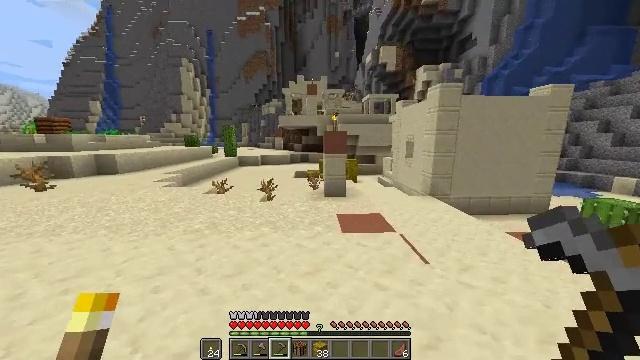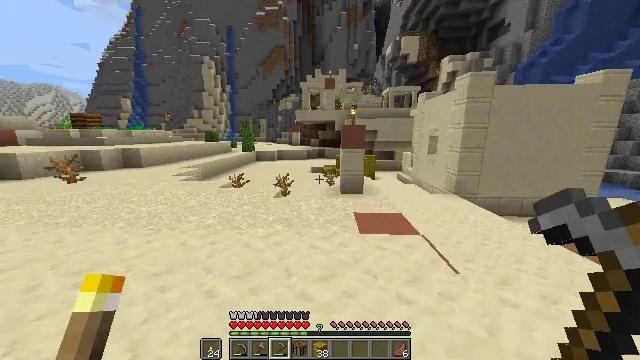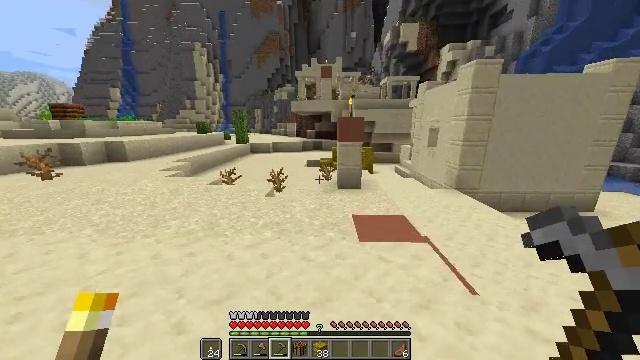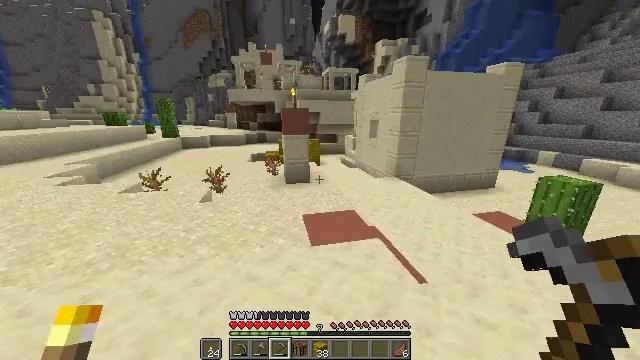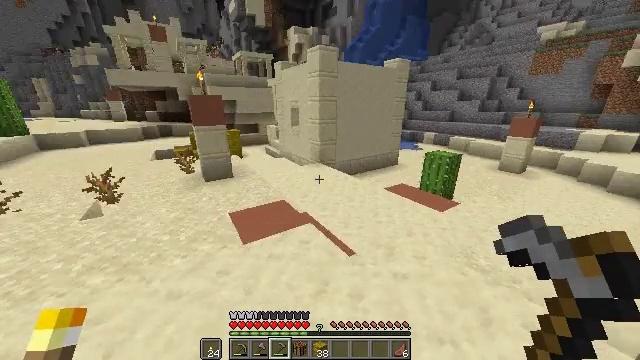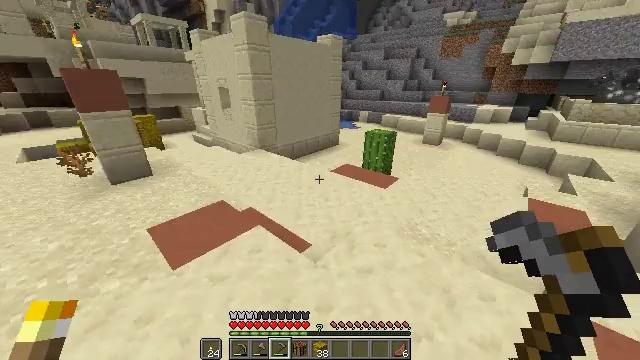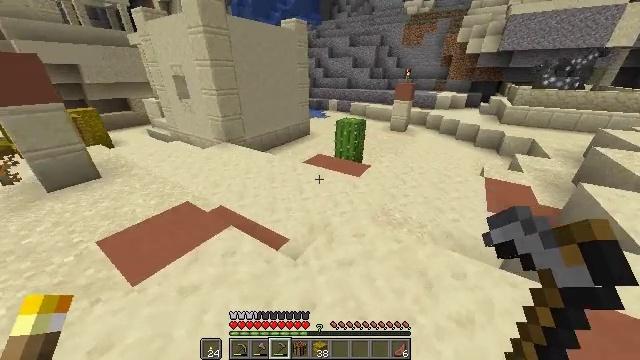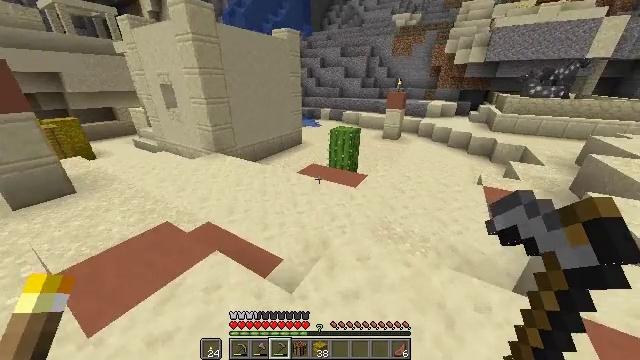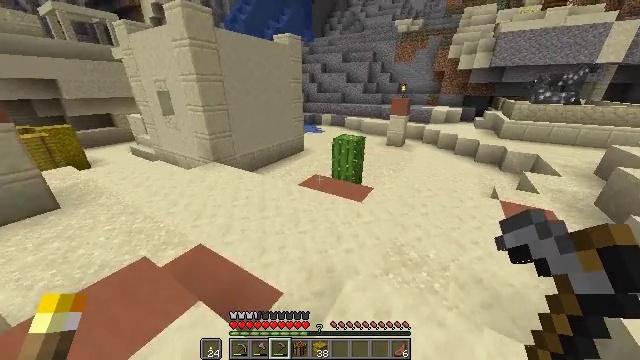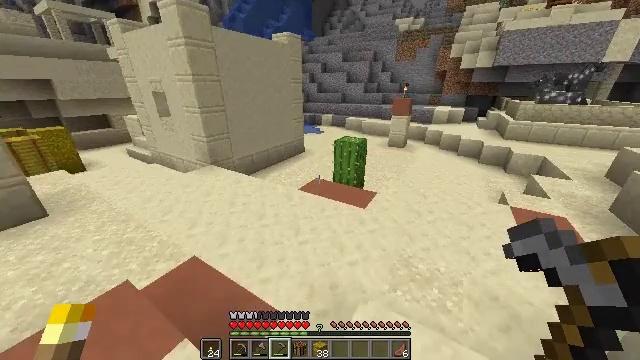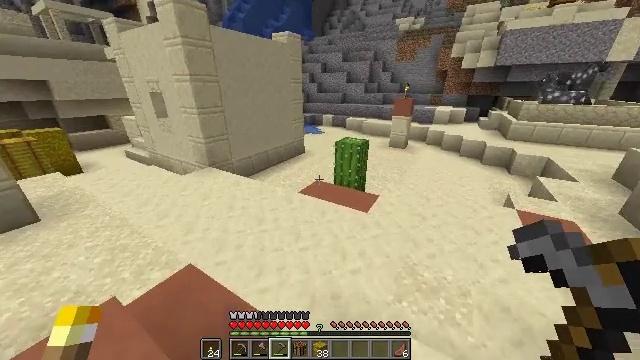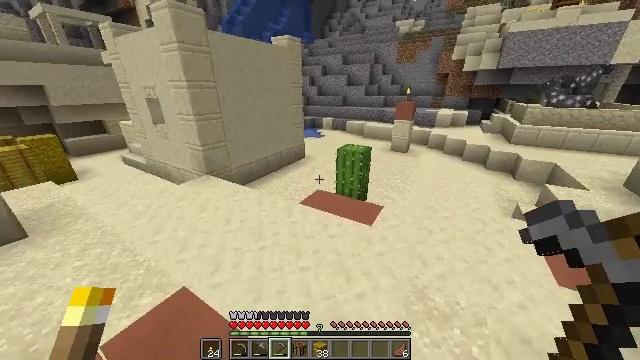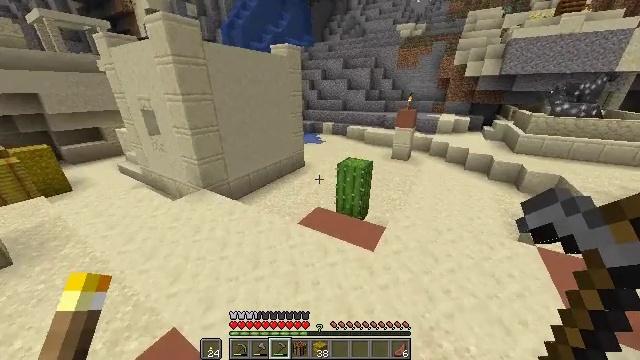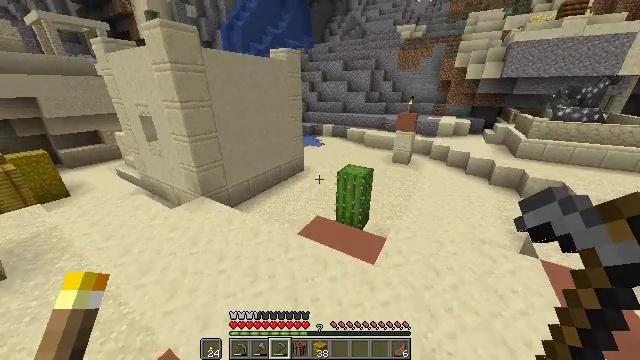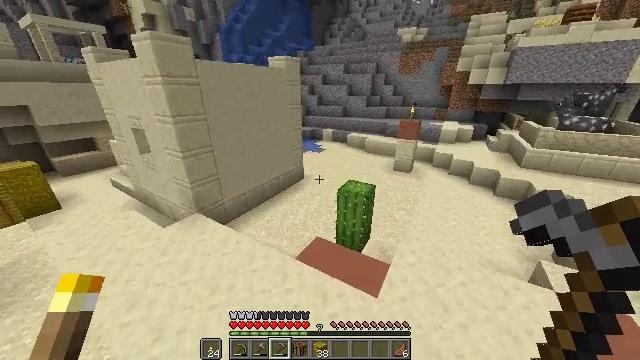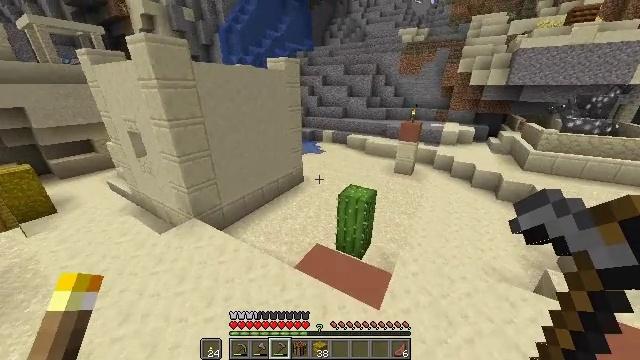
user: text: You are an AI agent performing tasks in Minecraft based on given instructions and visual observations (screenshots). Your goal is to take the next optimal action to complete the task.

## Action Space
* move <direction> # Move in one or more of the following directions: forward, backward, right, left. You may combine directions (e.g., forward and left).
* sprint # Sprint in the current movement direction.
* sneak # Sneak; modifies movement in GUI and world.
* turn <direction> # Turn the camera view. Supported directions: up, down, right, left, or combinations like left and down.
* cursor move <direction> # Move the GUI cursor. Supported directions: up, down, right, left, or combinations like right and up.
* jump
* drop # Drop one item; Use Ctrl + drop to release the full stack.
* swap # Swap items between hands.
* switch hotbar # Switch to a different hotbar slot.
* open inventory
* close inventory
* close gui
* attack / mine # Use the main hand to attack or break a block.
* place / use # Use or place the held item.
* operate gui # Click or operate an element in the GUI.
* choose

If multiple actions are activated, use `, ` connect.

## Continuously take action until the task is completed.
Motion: motion action
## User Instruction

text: Break the hay block to collect it.
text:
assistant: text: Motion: move forward, sprint, turn left and down
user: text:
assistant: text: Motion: move forward, sprint, turn down
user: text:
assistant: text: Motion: move forward, sprint, turn right and down
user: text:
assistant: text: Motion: move forward, sprint, turn right and down
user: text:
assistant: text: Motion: move forward, sprint, turn right and down
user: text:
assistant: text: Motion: move forward, sprint, turn right and down
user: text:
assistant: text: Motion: move forward, sprint, turn right and up
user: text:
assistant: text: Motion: move forward, sprint, turn up
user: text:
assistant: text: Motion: move forward, sprint
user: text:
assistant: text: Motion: move forward, sprint
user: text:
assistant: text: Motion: move forward, sprint, jump
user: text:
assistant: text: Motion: move forward, sprint, jump
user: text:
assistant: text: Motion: move forward, sprint, jump
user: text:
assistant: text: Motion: move forward, sprint, jump
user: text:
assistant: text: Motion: move forward, sprint, jump
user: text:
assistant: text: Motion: move forward, sprint, jump
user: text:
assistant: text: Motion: move forward and move left, sprint, turn down
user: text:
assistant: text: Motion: move forward and move left, sprint
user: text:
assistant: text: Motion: move forward and move left, sprint, turn left
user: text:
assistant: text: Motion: move forward and move left, sprint, turn left
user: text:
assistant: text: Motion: move forward and move left, sprint, turn left and up
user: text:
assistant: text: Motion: move forward and move left, sprint, turn left and up
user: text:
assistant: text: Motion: move forward, sprint
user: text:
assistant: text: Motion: move forward, sprint
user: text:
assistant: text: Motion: move forward, sprint
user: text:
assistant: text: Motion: move forward, sprint
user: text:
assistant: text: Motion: move forward, sprint, turn left
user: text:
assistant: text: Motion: move forward, sprint, turn left, jump
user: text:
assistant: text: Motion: move forward, sprint, turn left, jump
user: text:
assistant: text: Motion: move forward, sprint, turn left and up, jump